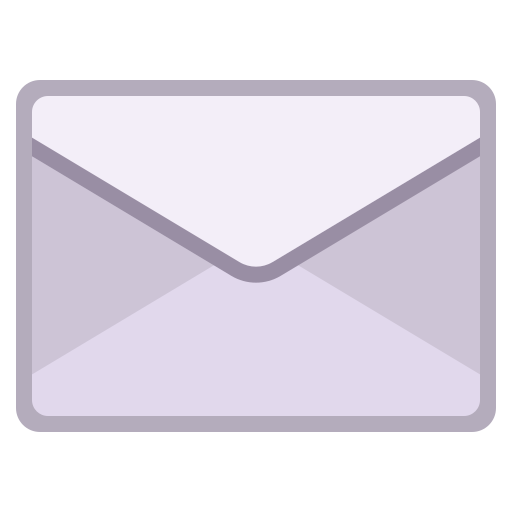
envelope flat